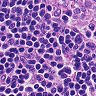
Metastatic tissue present: no